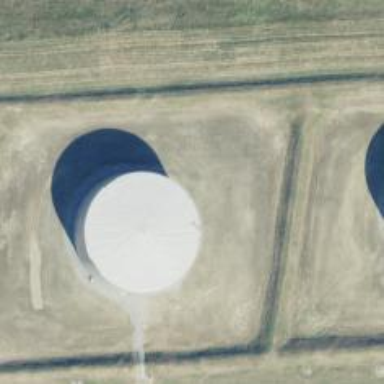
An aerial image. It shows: Storage tank created as man-made structure.